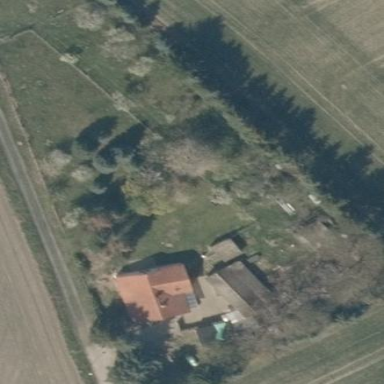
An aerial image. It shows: Farmyard area.